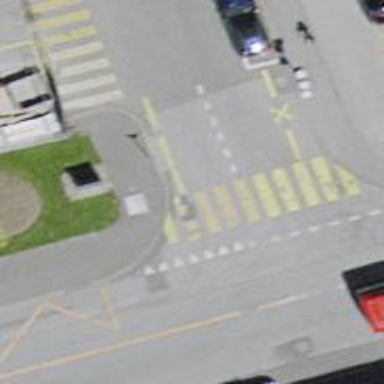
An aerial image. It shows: Kerb barrier.